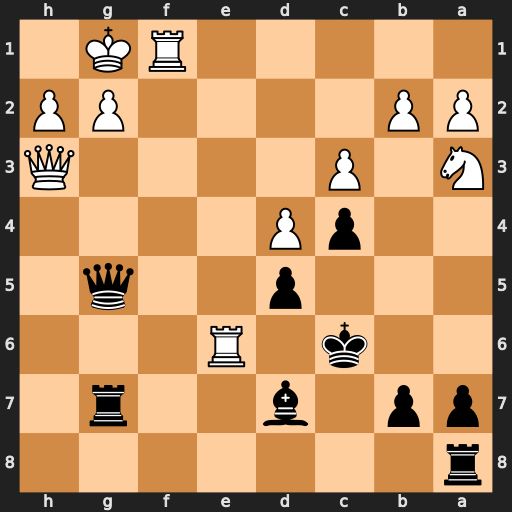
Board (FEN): r7/pp1b2r1/2k1R3/3p2q1/2pP4/N1P4Q/PP4PP/5RK1
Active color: b
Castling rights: -
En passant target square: -
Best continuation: Kc7 Nb5+ Bxb5